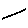
Label: line